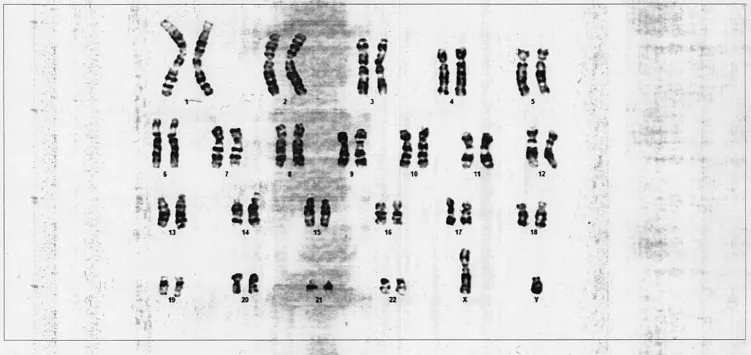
Karyotype showing 46, XY pattern.
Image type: chart (chart)